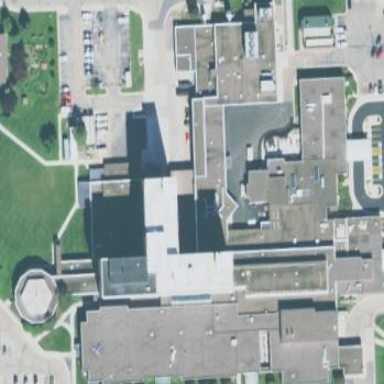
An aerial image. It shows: Hospital building.